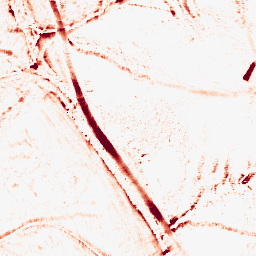
Category: morphological
Decomposition family: morphological_ellipse
Decomposition parameters: operation: opening
width: 10
height: 10
Upsampling method: regularized
Upsampling parameters: scale: 2
lambda_reg: 0.01
Upsampling scale: 2